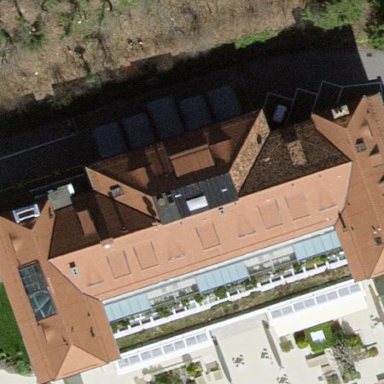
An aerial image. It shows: Hotel building.